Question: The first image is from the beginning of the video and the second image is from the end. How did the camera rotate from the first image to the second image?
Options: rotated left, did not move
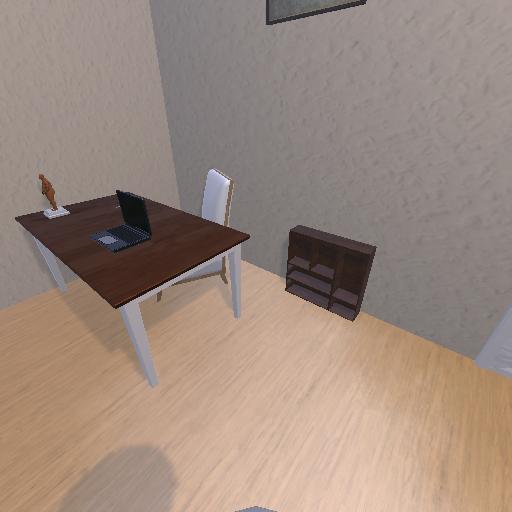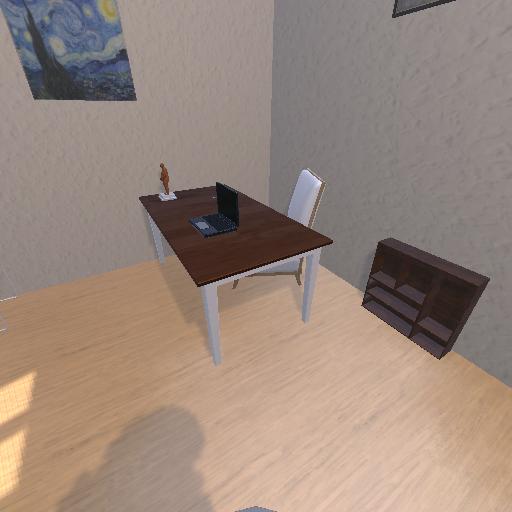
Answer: rotated left